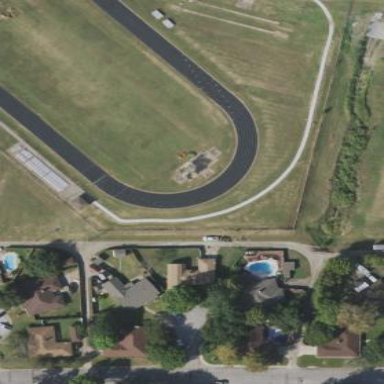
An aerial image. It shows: Track located within leisure land area.